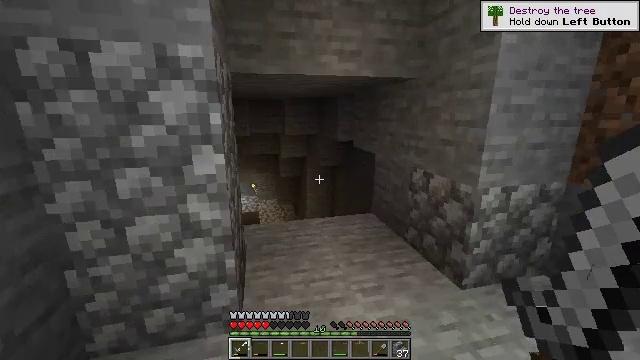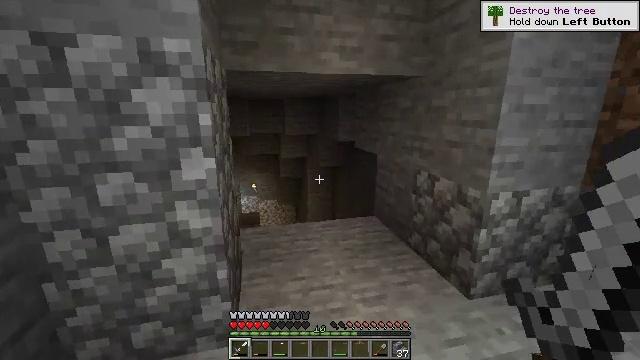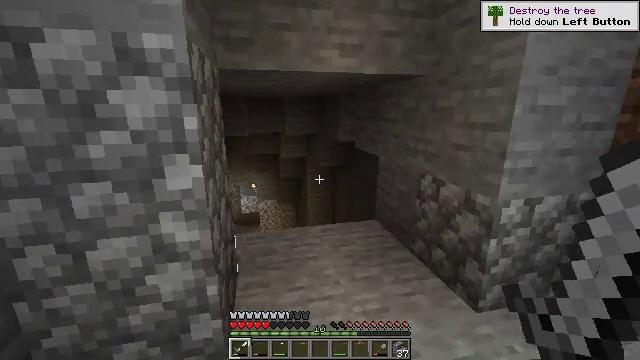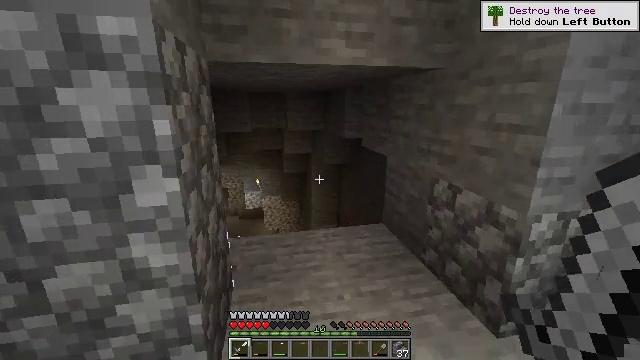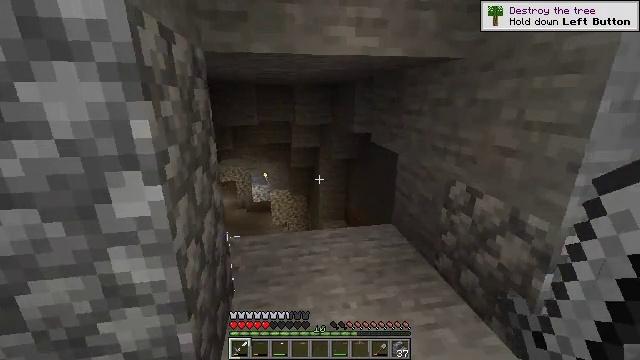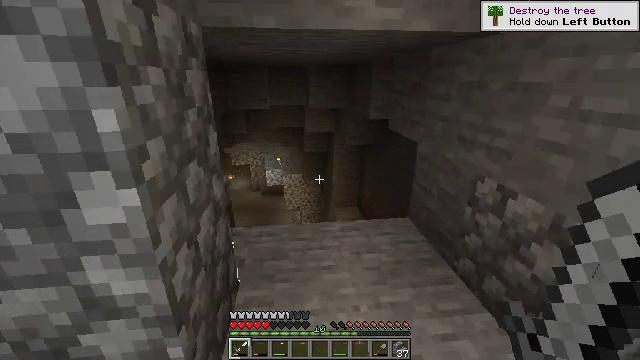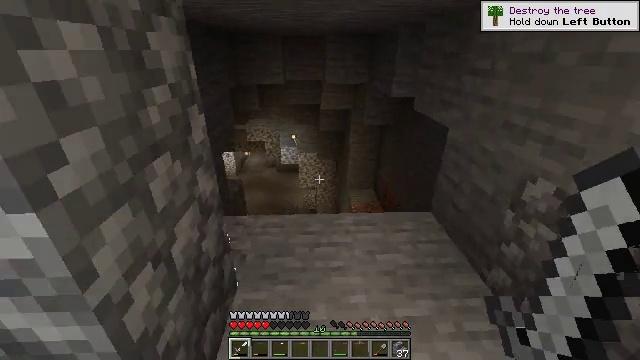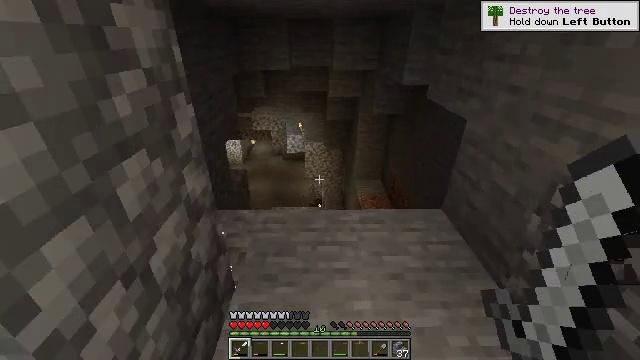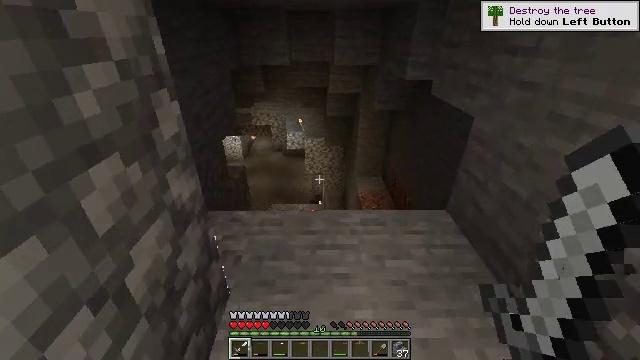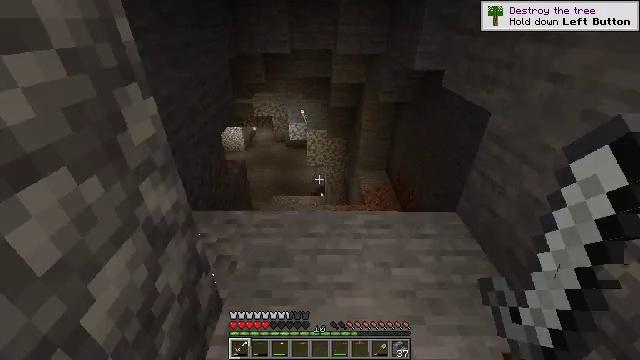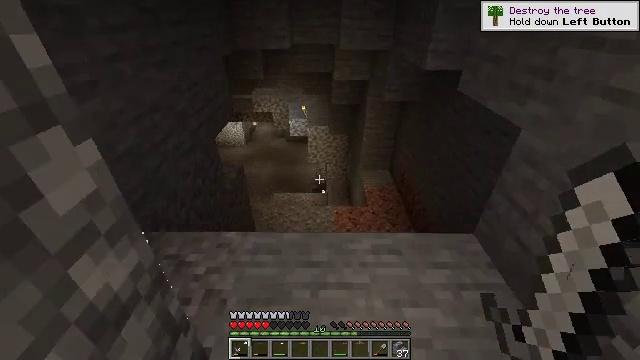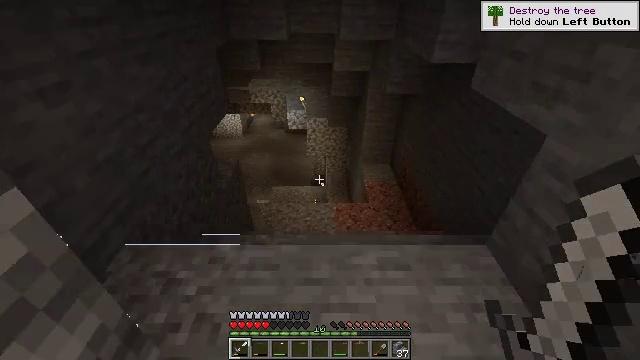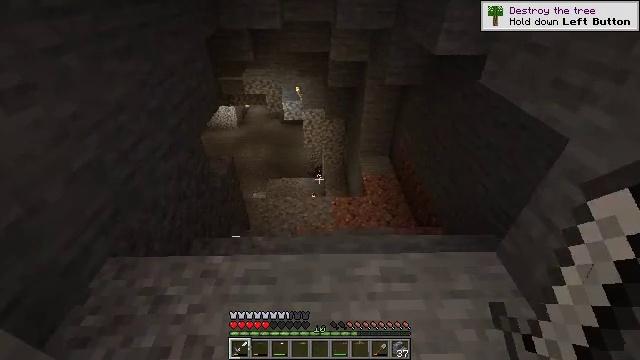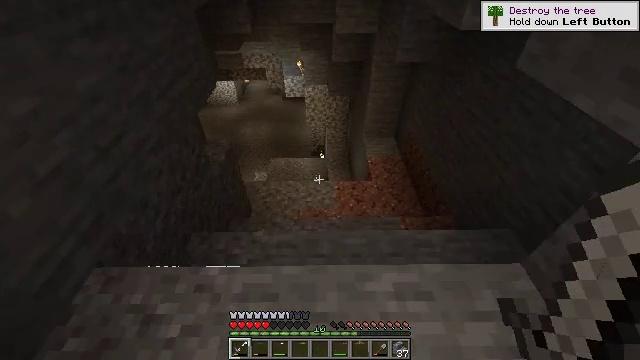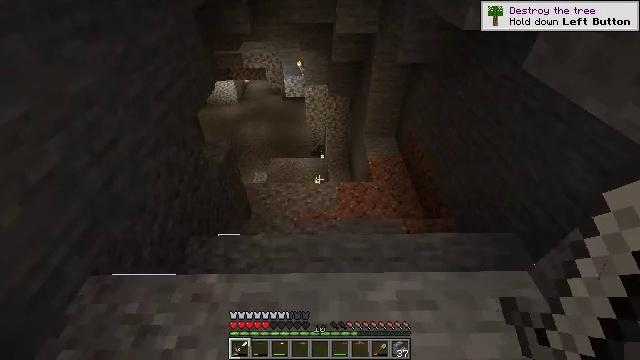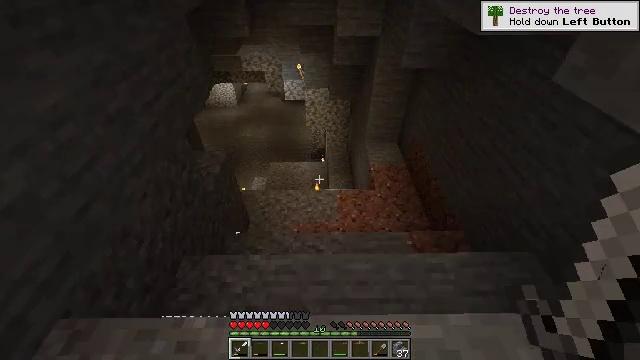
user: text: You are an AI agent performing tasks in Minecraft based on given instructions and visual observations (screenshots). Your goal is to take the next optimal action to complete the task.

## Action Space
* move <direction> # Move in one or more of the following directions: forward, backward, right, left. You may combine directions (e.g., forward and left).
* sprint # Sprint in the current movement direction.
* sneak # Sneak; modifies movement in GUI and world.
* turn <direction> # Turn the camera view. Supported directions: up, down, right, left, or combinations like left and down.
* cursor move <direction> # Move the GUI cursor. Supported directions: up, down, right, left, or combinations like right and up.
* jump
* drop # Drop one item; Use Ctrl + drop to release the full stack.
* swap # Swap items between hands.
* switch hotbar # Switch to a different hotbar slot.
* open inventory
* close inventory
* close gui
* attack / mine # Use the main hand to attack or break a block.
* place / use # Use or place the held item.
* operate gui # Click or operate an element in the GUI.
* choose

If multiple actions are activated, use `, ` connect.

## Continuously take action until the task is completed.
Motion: motion action
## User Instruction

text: Attack the cobblestone stairs to retrieve it.
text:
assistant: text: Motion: move forward
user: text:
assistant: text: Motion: move forward
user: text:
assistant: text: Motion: move forward, turn left and down
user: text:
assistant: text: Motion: move forward, turn left and down
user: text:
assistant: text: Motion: move forward, turn left and down
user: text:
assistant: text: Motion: move forward, turn left and down
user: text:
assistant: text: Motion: move forward, turn left and down
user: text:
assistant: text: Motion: move forward, turn down
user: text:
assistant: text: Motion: move forward, turn down
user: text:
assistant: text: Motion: move forward, turn down
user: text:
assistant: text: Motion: move forward, turn down
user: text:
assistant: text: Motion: move forward, turn down
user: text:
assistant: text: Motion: move forward, turn down
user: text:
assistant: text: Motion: move forward
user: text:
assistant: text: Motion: move forward
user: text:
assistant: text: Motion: move forward
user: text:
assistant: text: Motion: move forward
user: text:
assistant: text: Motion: move forward
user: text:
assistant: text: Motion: move forward
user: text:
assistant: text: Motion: move forward, turn right
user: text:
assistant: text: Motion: move forward
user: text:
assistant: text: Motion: move forward
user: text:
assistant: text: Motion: move forward
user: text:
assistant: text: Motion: move forward
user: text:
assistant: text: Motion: move forward
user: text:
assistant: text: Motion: move forward
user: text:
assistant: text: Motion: move forward
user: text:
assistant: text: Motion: move forward
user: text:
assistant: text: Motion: move forward
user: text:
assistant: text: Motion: move forward